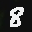
Label: 8